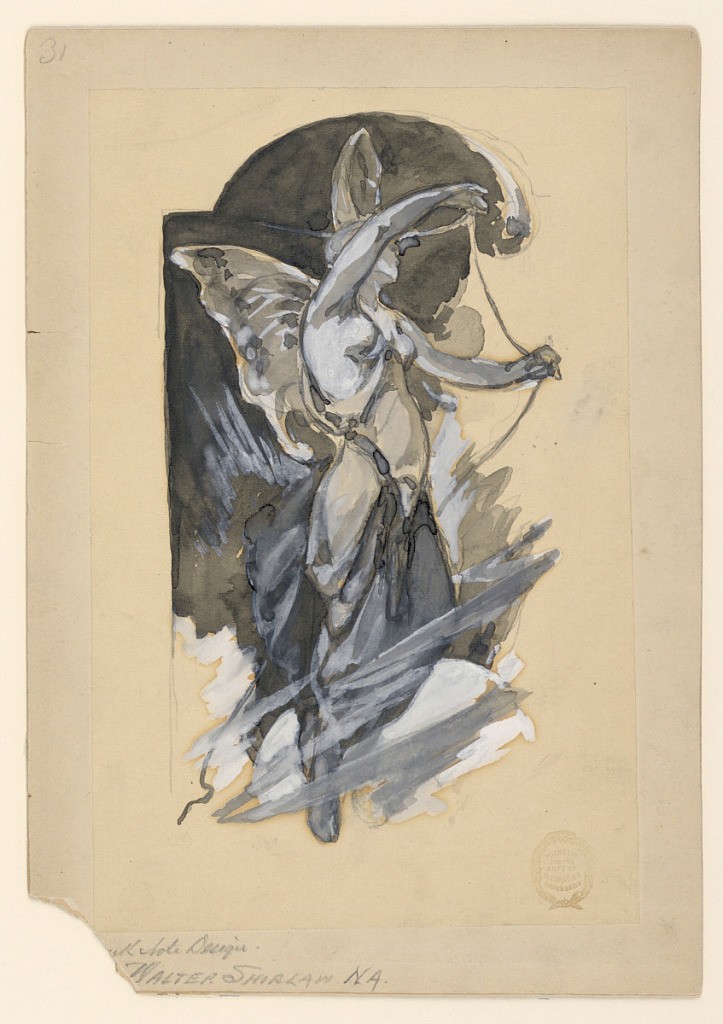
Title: Motif for Bank Note Design
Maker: Walter Shirlaw, American, b. Scotland, 1838–1909
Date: ca. 1895
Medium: Brush and watercolor, graphite on paper
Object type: Drawing
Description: A winged female genius is shown flying in clouds and holding a thread, against a niche serving as a background.